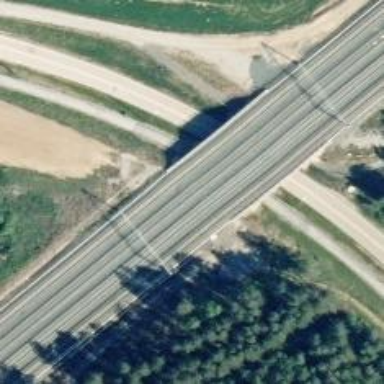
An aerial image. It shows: Bridge with electrified continuous railway track and contact line.